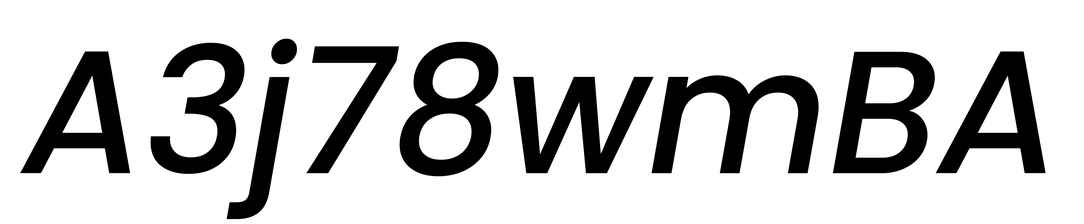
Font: Poppins-MediumItalic